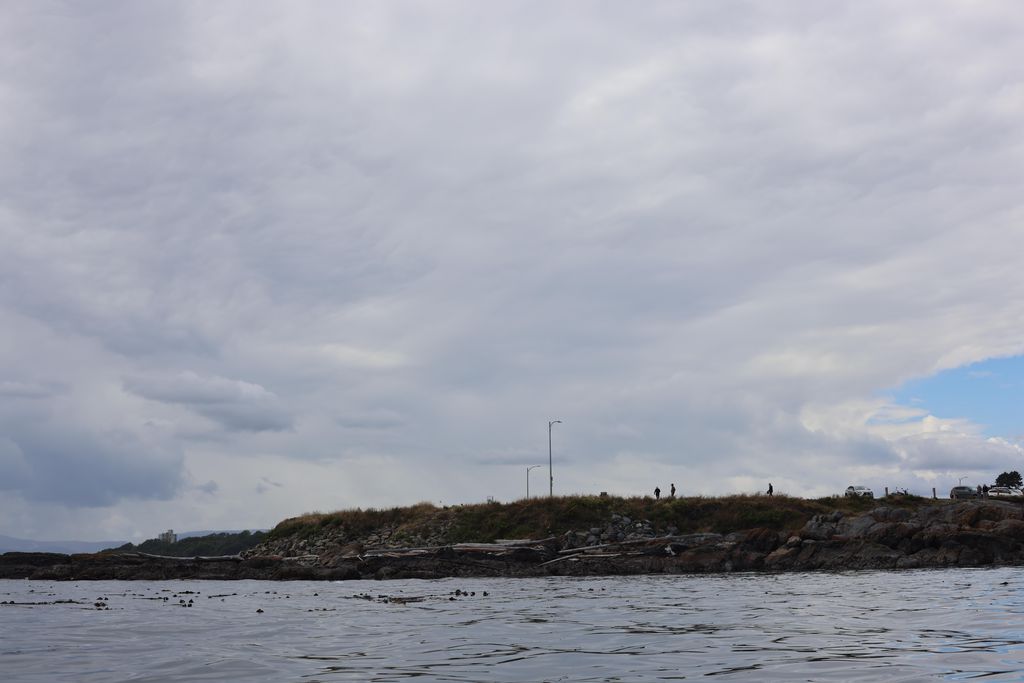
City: victoria